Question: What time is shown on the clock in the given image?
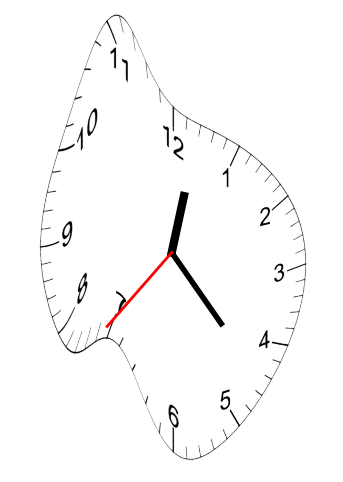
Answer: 12:22:36